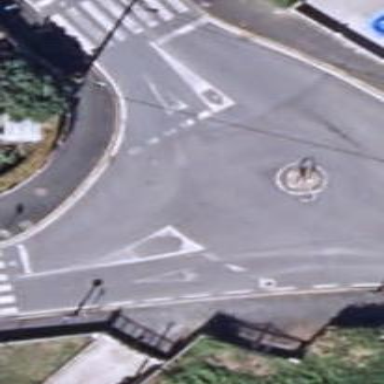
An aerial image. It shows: Tertiary road leading to roundabout junction.